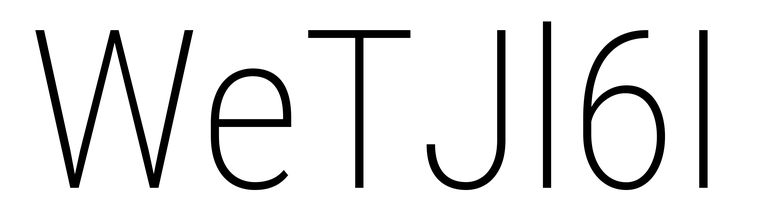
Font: Roboto_Condensed_ExtraLight